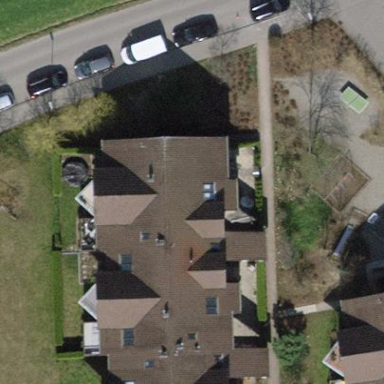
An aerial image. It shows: Image showing building with apartments.